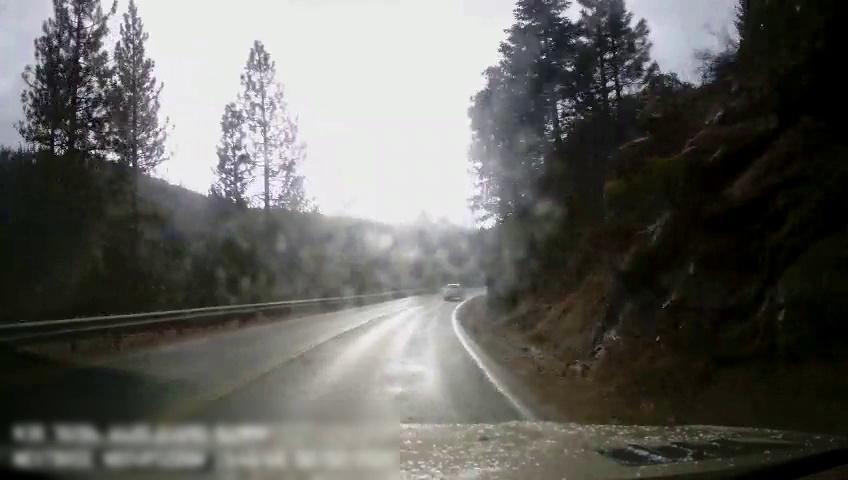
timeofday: Day
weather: Sunny
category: Drivable Space
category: Vehicles | SUV
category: Lanes | Alternate Lane
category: Lanes | Current Lane